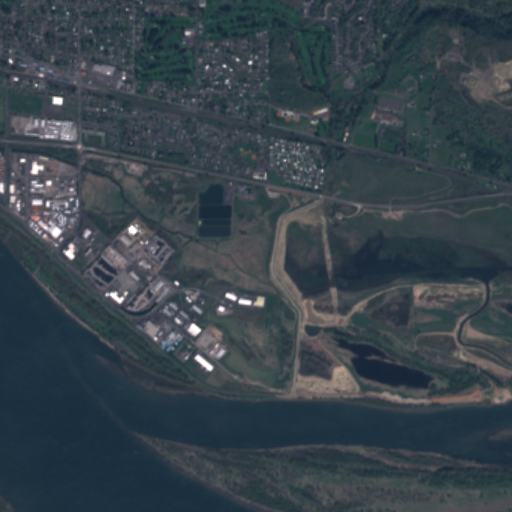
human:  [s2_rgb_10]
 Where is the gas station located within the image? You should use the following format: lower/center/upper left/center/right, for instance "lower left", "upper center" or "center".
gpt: The gas station is located in the upper left of the image.
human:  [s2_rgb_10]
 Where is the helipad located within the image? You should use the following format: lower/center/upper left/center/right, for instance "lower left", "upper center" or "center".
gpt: The helipad is located in the center left of the image.
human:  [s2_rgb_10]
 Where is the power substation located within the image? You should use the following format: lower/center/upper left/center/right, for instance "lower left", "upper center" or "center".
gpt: The power substation is located in the upper left of the image.
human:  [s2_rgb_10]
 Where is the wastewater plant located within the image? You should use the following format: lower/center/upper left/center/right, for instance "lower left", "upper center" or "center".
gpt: The wastewater plant is located in the center of the image.
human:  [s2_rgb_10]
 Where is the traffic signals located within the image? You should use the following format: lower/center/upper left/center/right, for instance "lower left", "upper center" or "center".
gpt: The traffic signals is located in the upper left of the image.
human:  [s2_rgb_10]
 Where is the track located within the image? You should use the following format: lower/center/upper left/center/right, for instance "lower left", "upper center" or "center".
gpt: There is no track in the image.